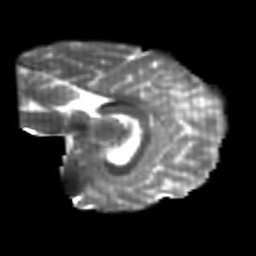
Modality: T2w
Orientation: sagittal
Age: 23
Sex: female
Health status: healthy
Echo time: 0.074 s